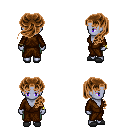
a pixel art fantasy rpg character, female body template, dark elf, purple skin, brown robe, teal pants, brown princess hairstyle, bracelets, gray slippers, four views (front, back, left, right), 2x2 character sprite sheet, small pixel art, hard edges, no anti-aliasing